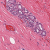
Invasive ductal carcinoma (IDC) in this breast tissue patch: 0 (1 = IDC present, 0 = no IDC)